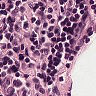
Metastatic tissue present: no